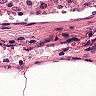
Metastatic tissue present: no